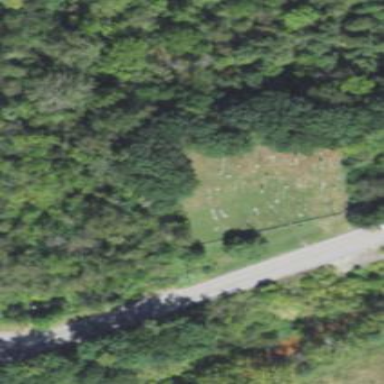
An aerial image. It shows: Grave yard.